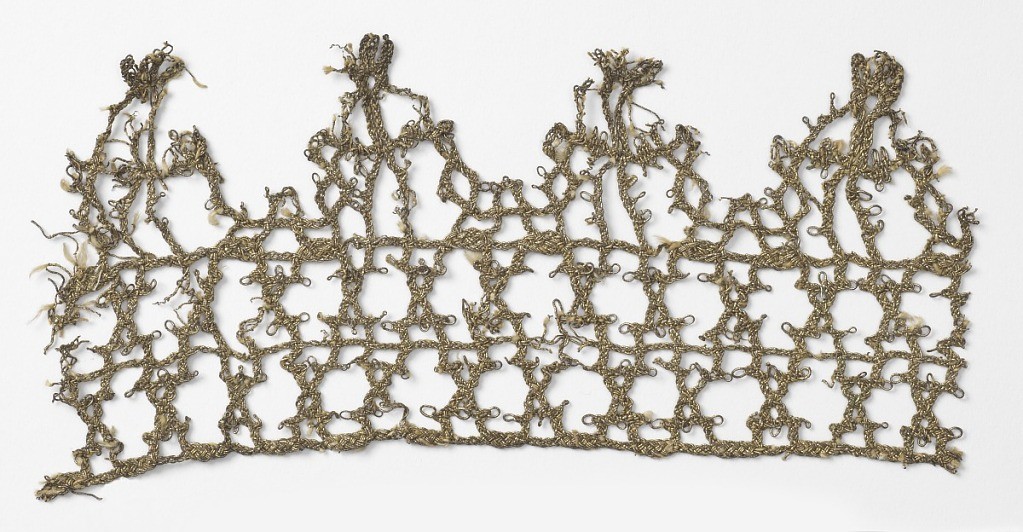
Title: Fragment
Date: mid 16th – mid 17th century
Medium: silk metallic thread Technique: bobbin lace, metallic
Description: Fragment of metallic lace with triangular tabs made from loose interlacings.